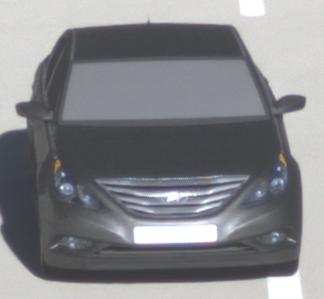
Make: Hyundai
Model: Sonata
Detailed model: Gen. 6 YF
Model produced from: 2009
Model produced until: 2016
Doors: 4
Color: gray
Road condition: dry road
Daytime: sunrise or sunset
Contrast: medium contrast